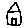
Label: house